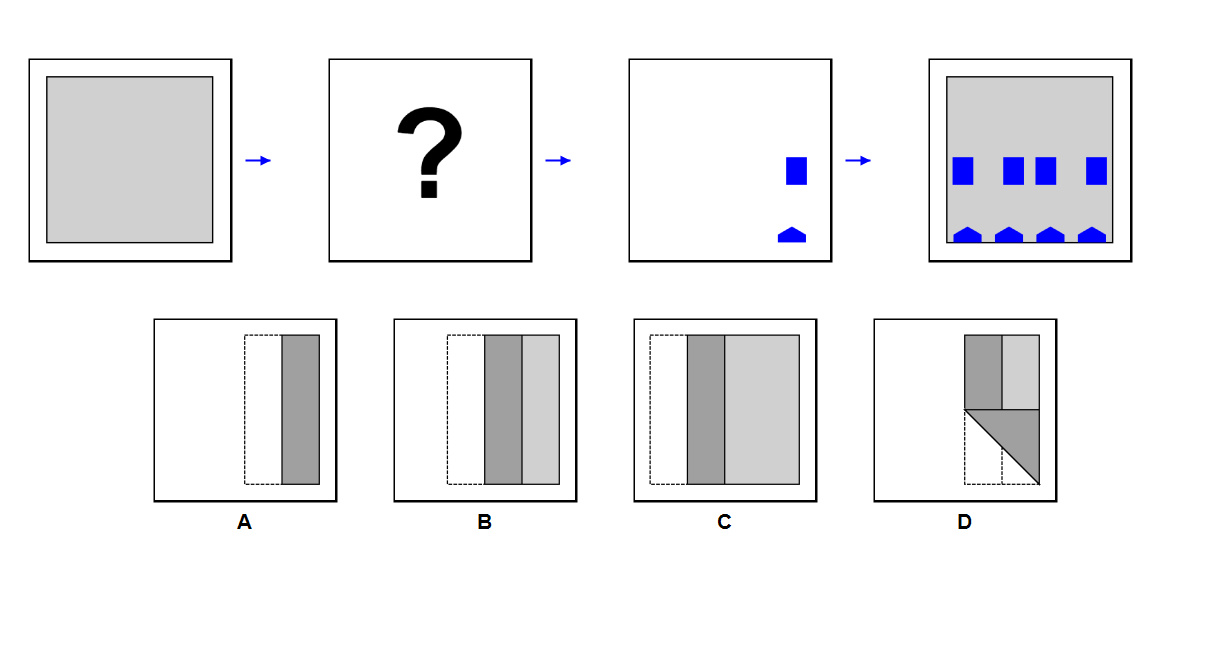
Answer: D